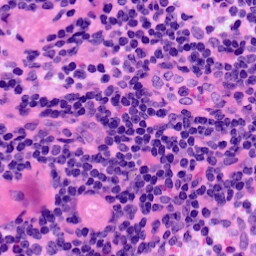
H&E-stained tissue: LymphNode